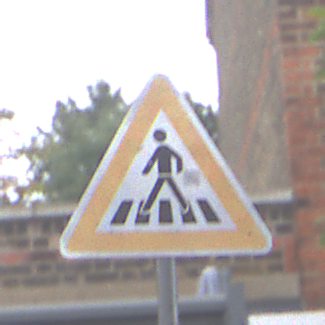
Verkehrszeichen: FussgaengerueberwegRechts
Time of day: MorningAfternoon
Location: Outdoor (Urban)
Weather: Overcast
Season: NotSpecified
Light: Natural